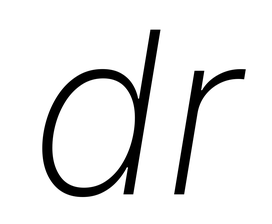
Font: Inter-Italic_ExtraLight_Italic